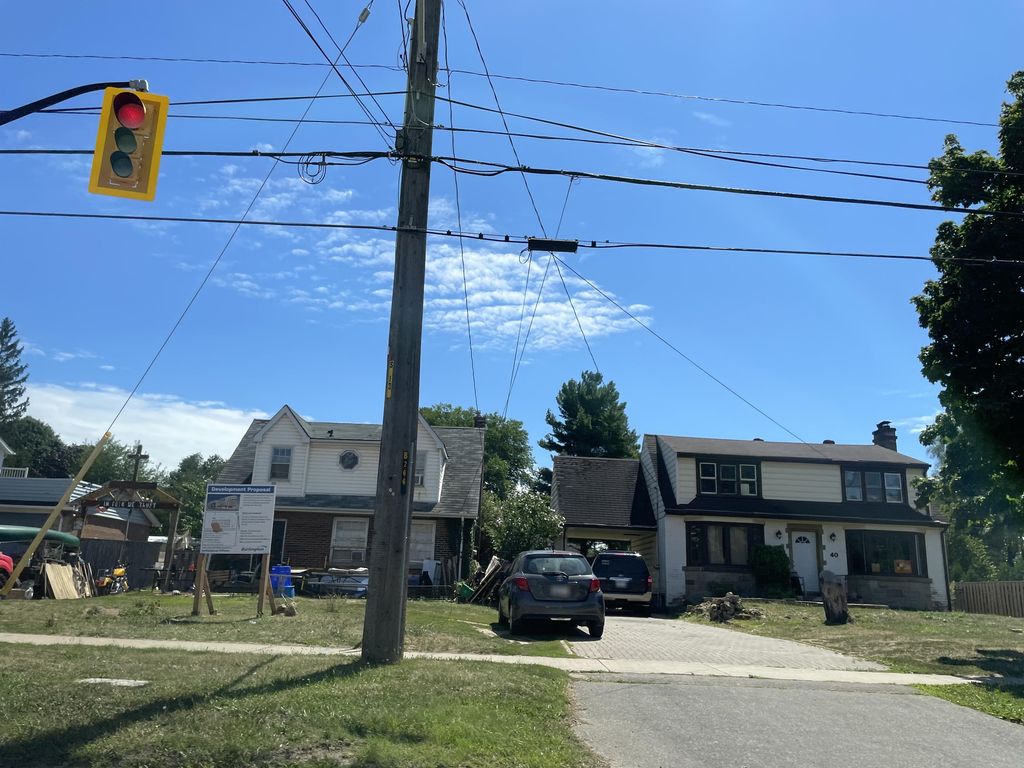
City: hamilton